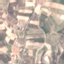
Land use / land cover class: PermanentCrop